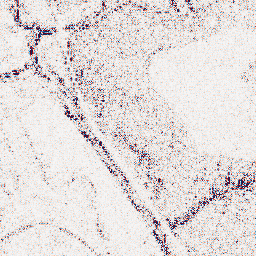
Category: wavelet
Decomposition family: wavelet_reverse_biorthogonal
Decomposition parameters: wavelet: rbio4.4
level: 1
Upsampling method: quartic
Upsampling parameters: scale: 2
Upsampling scale: 2